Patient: sex F, age 54
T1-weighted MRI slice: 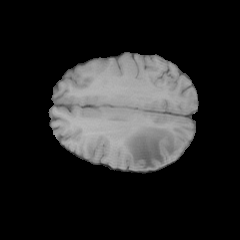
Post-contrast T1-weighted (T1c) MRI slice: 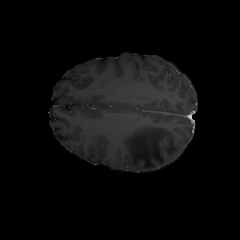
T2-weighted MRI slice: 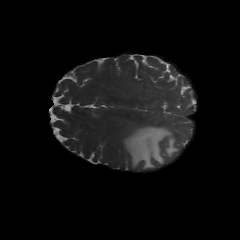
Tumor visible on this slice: yes
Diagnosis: Glioblastoma, IDH-wildtype
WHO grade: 4